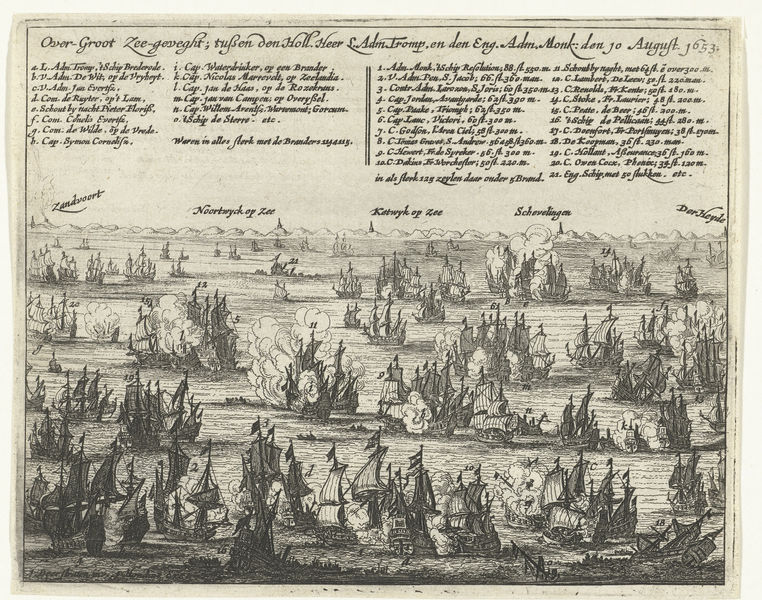
Titel: Zeeslag bij Terheide tussen de Staatse vloot onder Tromp en de Engelse vloot onder Monck
Standort: Amsterdam
Institution: Rijksmuseum
Schlagwörter: kampf, meer, rembrandt, holland, niederlande, kanal, rauch, spanien, schiff, schiffe, schrift, segelschiffe, fahnen, krieg, schlacht, fight, soldiers, old, druck, niederländisch, karte, smoke, boat, mountains, ocean, sea, see, ship, water, waves, river, view, drawing, black and white, battle, boats, mast, wreck, flag, flags, historical, seegel, seeschlacht, map, war, fire, book, ships, armada, liste, script, sails, page, text, words, manuscript, guns, numbers, august, masts, cannon, sial, copy, navy, canon, 1653, cannons, netherland, sils, naval battle, over-groot